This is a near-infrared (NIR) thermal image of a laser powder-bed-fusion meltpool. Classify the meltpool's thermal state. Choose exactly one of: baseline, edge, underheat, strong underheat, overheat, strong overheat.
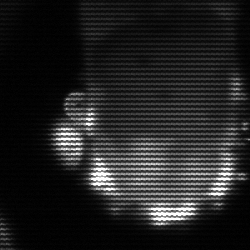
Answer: baseline